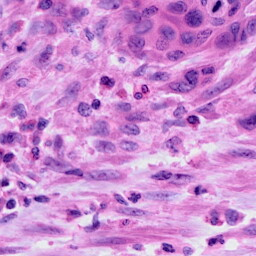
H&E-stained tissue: Cervix